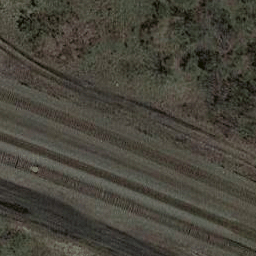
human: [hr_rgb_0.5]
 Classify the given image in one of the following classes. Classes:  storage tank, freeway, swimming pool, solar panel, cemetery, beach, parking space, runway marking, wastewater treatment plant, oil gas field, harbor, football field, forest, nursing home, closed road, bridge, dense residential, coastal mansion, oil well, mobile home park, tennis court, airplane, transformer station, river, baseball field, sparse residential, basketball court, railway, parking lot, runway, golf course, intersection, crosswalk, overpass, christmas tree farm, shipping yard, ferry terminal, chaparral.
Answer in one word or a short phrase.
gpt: railway